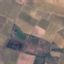
Label: PermanentCrop